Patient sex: M
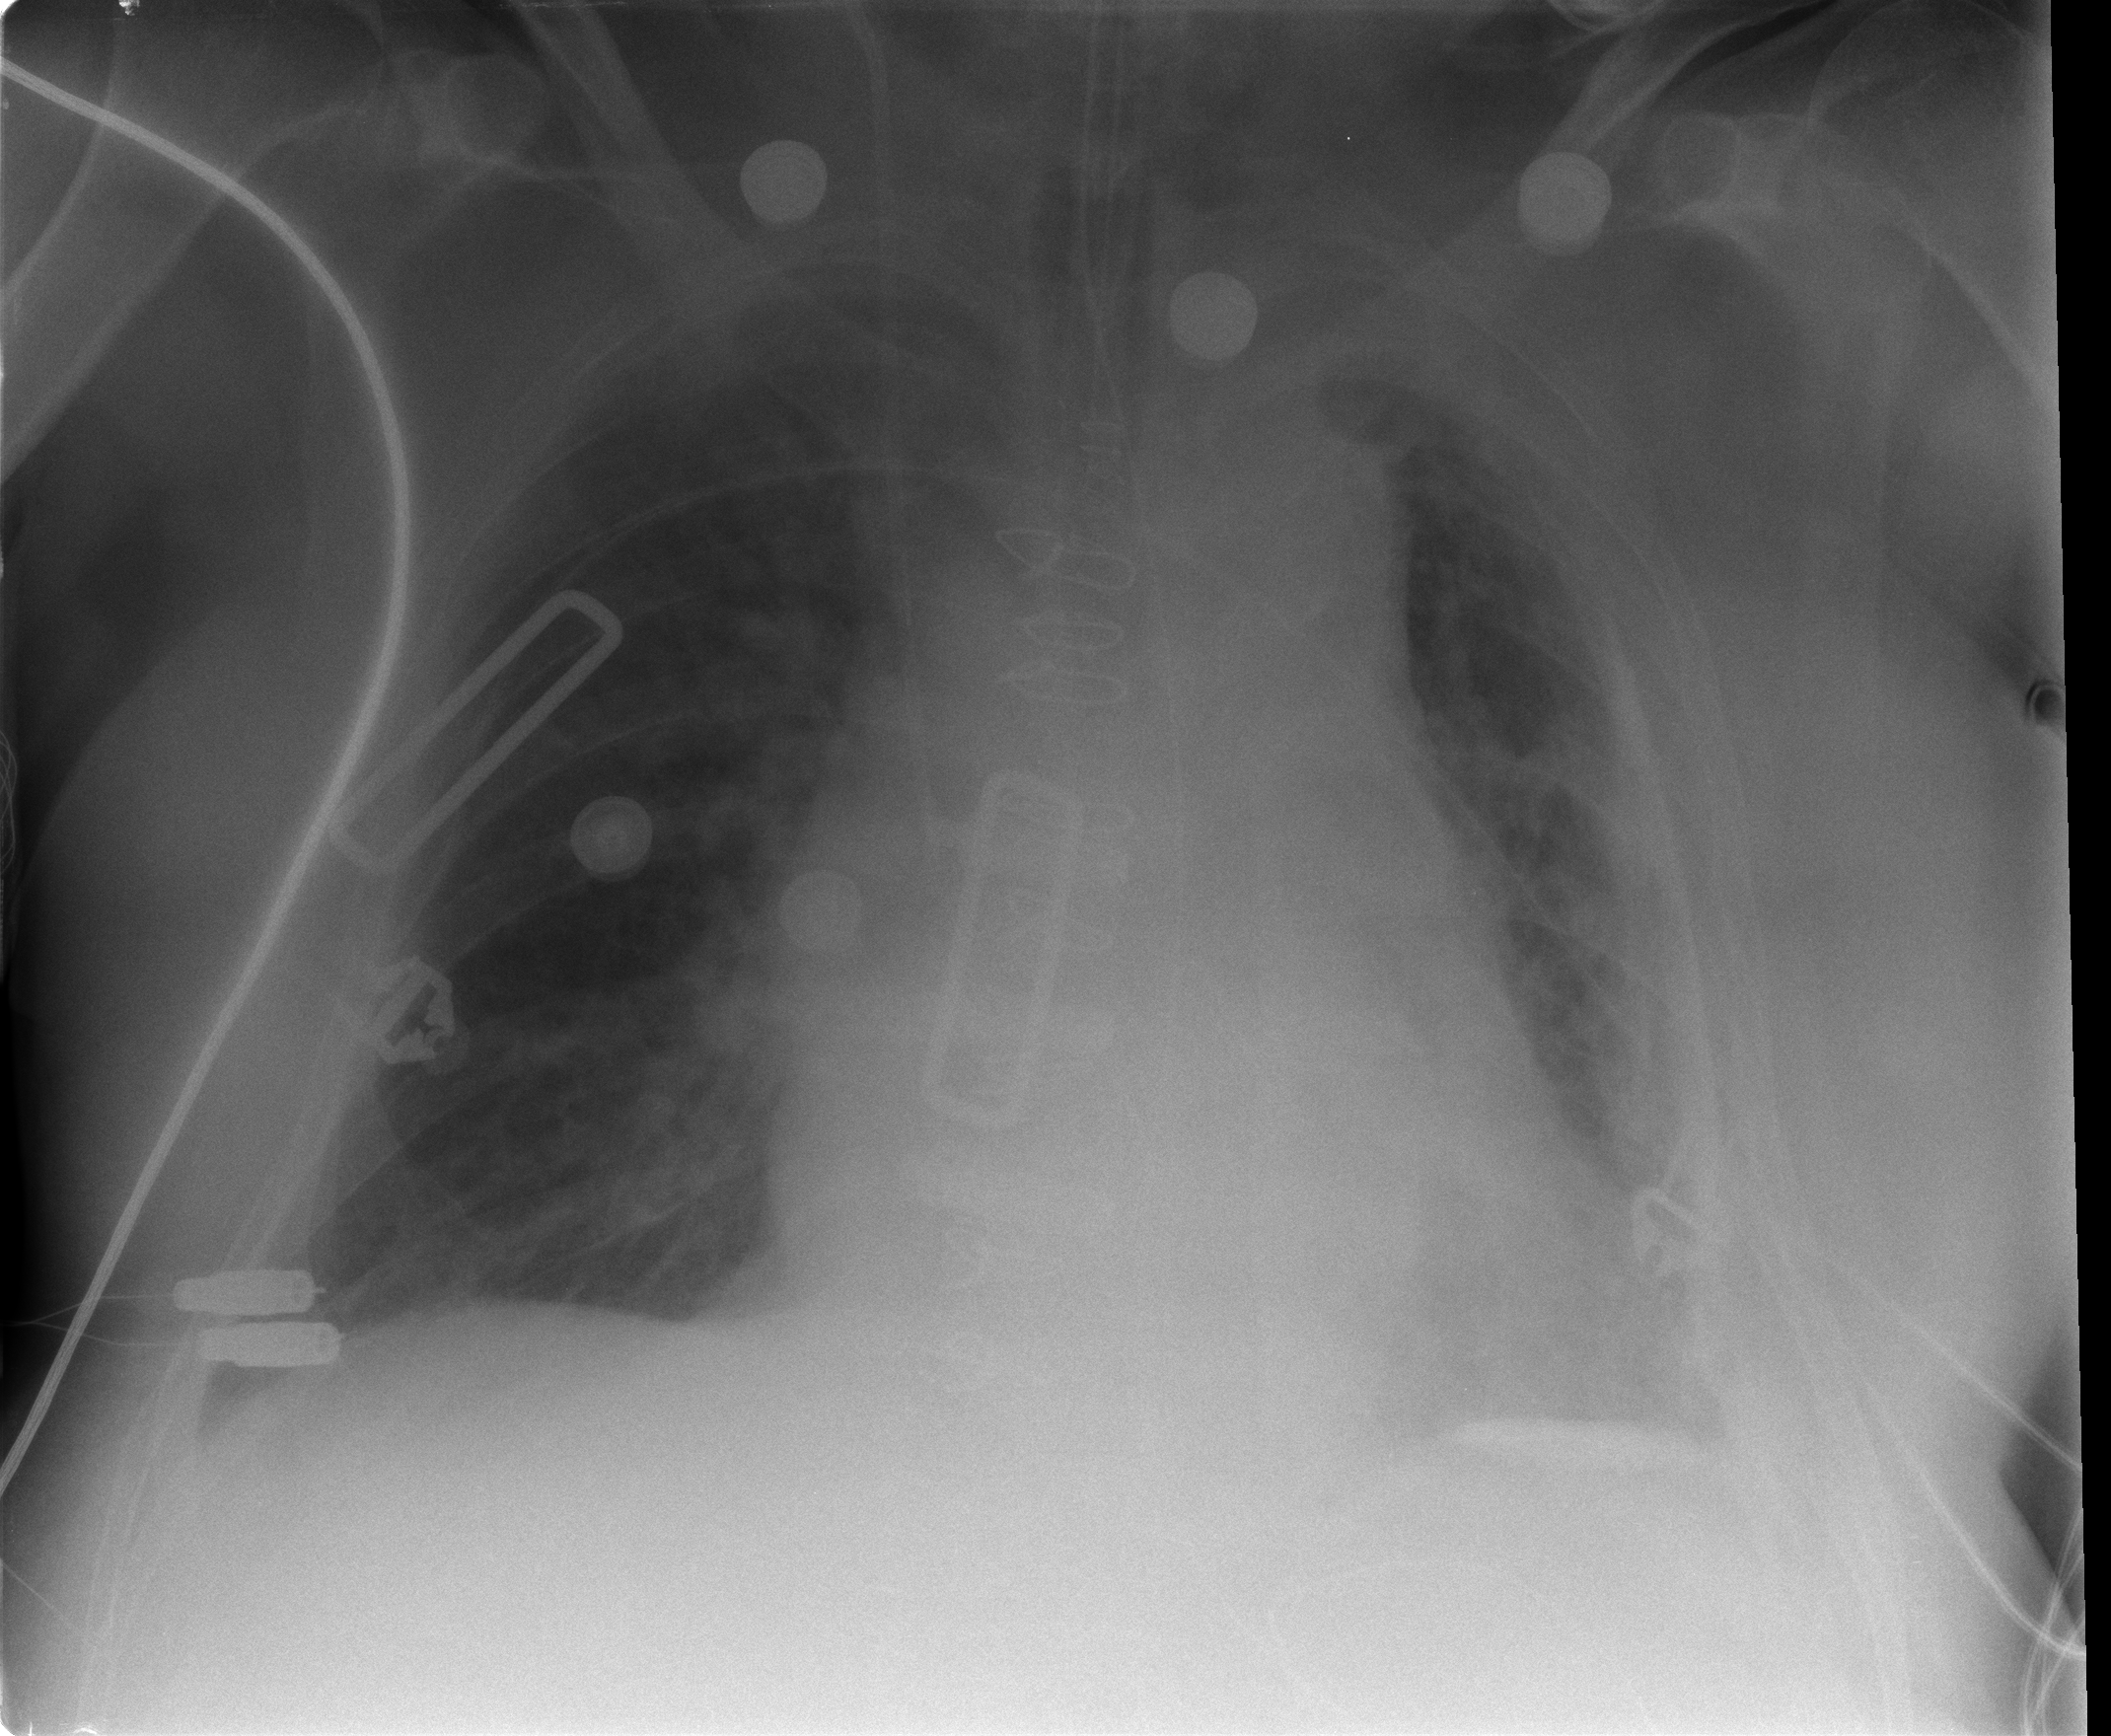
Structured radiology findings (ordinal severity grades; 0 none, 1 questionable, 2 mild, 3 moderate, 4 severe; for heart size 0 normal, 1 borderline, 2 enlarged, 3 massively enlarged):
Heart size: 2
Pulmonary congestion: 2
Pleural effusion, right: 2
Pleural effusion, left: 2
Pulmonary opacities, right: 1
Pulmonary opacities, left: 2
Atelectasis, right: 2
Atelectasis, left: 2